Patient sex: M
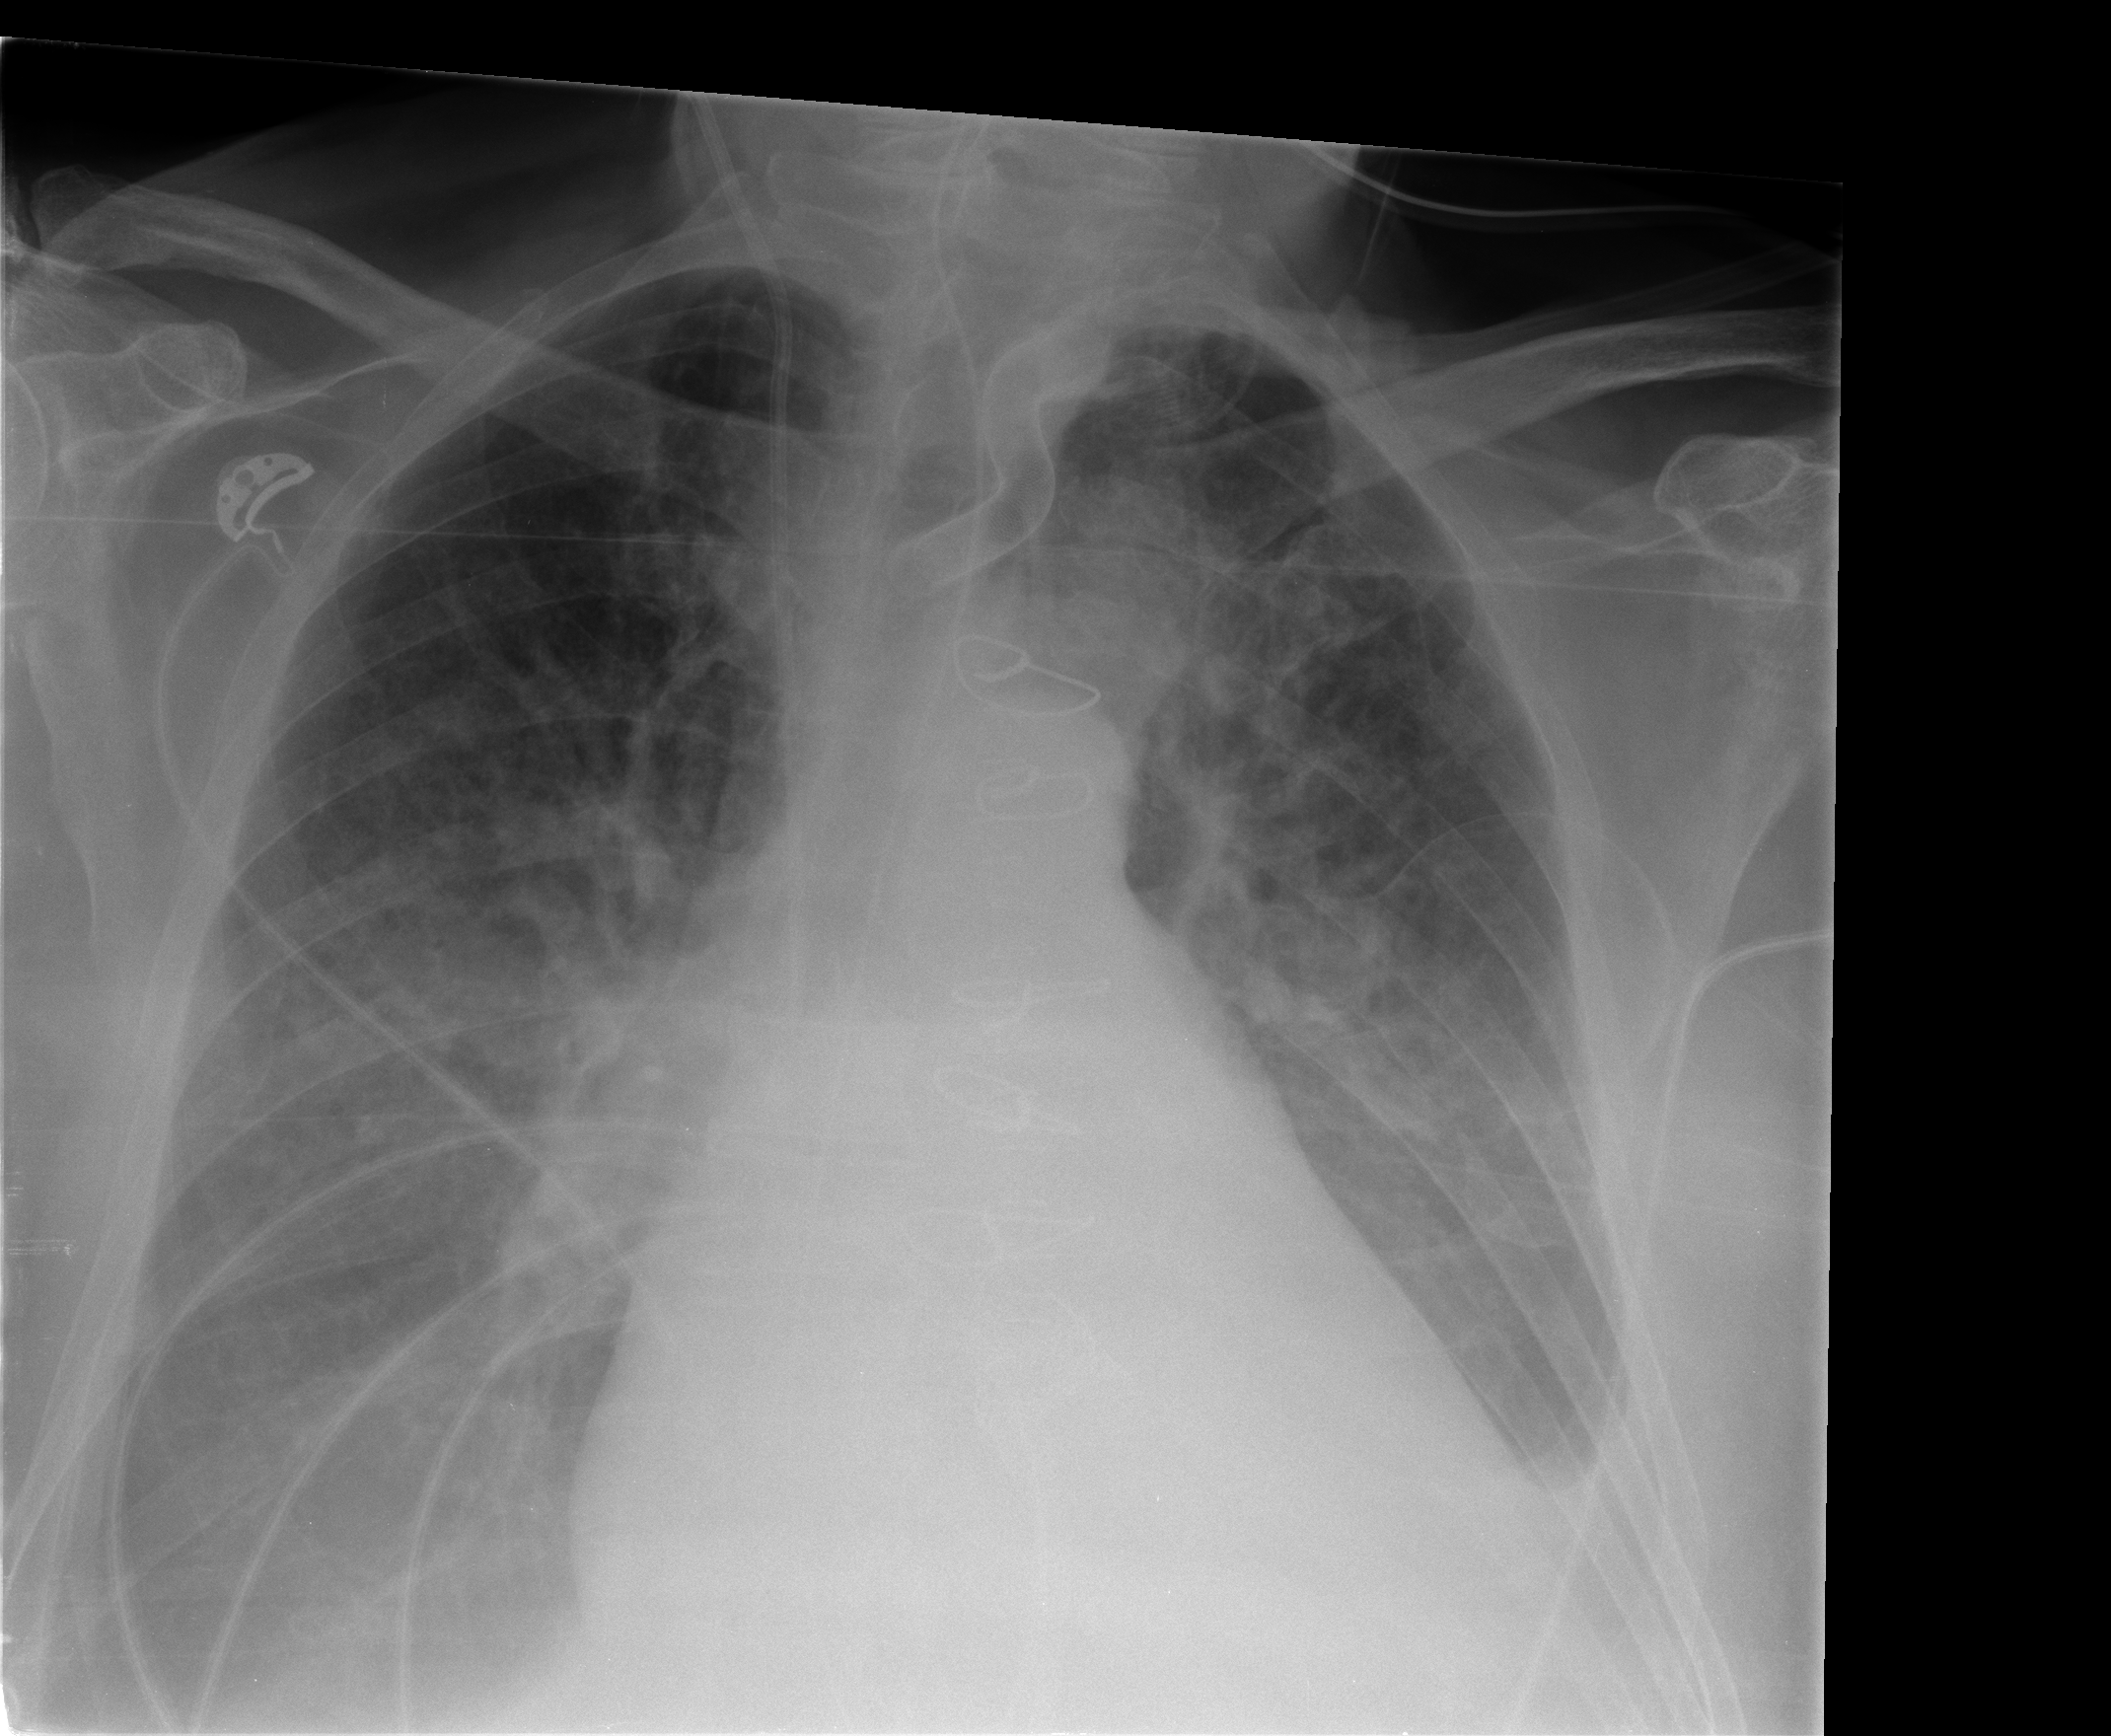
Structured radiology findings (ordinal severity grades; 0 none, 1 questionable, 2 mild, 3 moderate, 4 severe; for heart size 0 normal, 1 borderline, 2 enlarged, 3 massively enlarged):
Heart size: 2
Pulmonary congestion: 2
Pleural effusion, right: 3
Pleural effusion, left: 3
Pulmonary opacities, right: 2
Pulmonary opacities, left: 2
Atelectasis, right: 2
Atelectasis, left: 2